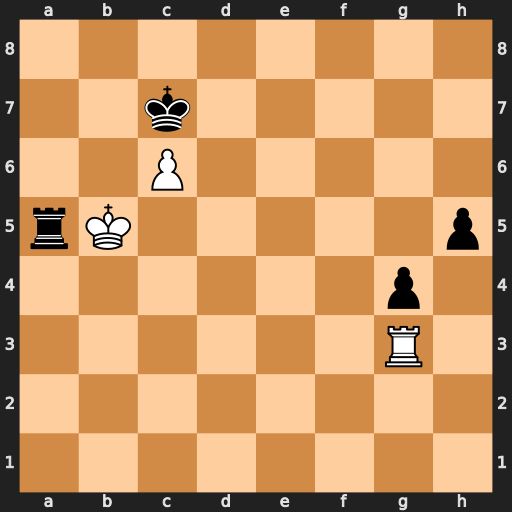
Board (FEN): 8/2k5/2P5/rK5p/6p1/6R1/8/8
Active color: w
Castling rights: -
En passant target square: -
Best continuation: Kxa5 Kxc6 Kb4